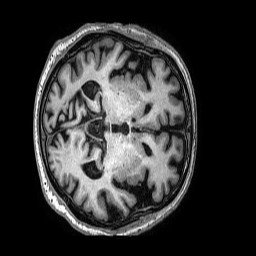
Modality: T1w
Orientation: axial
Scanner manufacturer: philips
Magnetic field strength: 3 T
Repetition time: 0.006764 s
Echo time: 0.003039 s